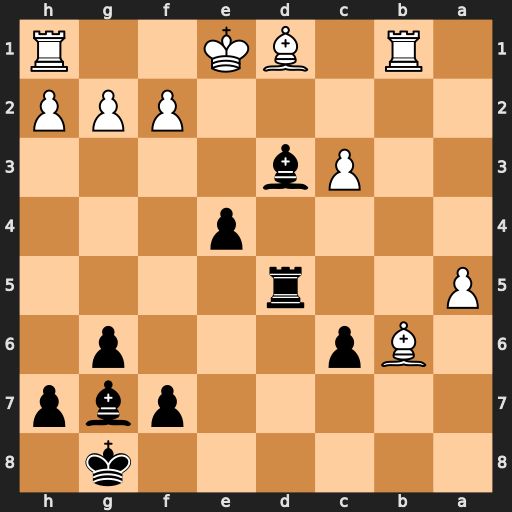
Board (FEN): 6k1/5pbp/1Bp3p1/P2r4/4p3/2Pb4/5PPP/1R1BK2R
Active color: b
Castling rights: K
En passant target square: -
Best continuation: Bxc3#